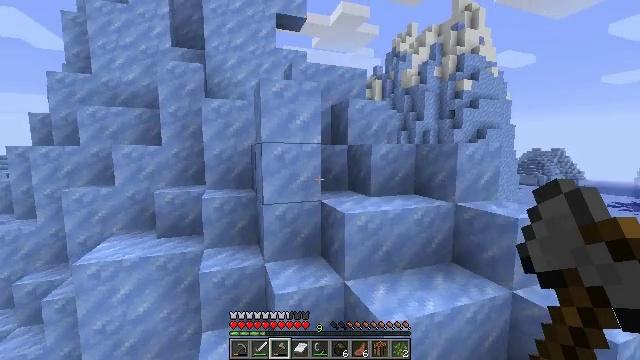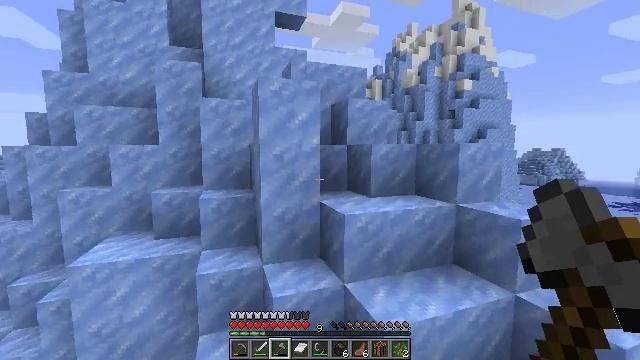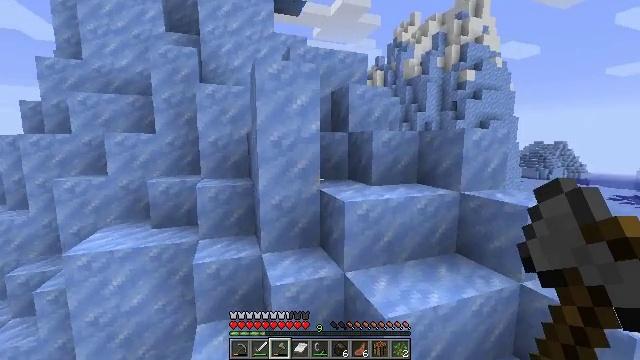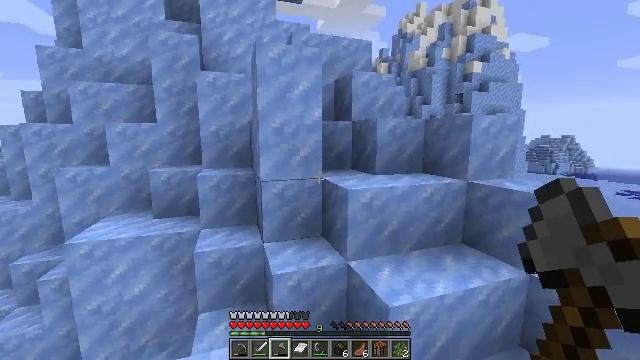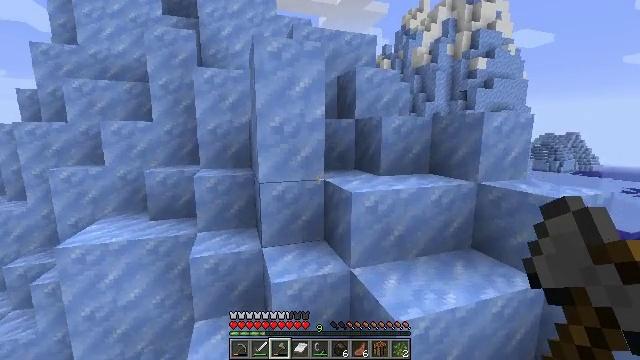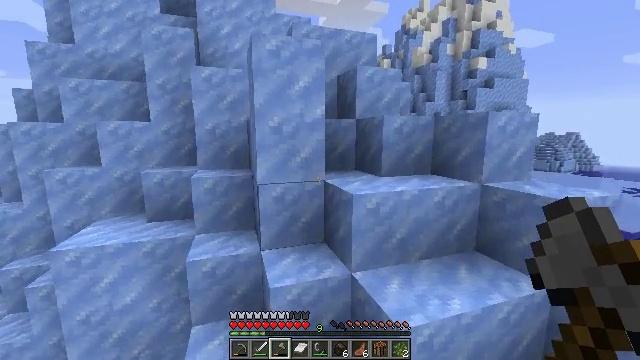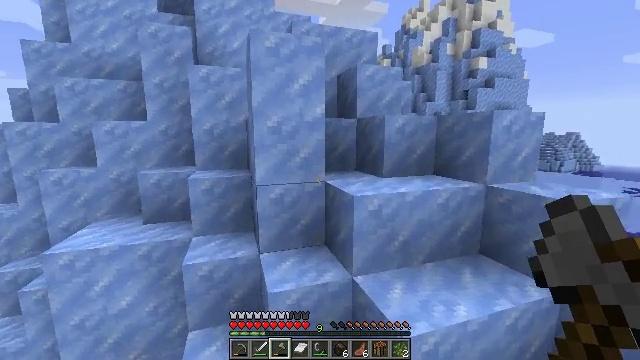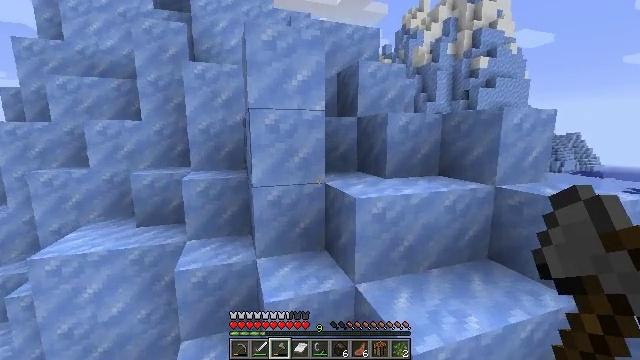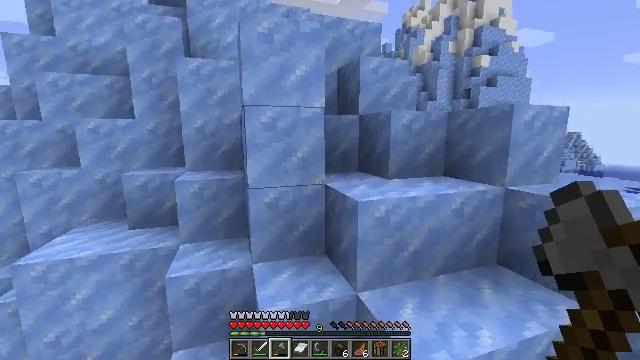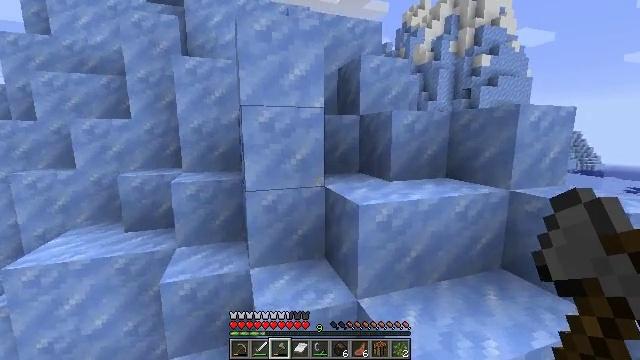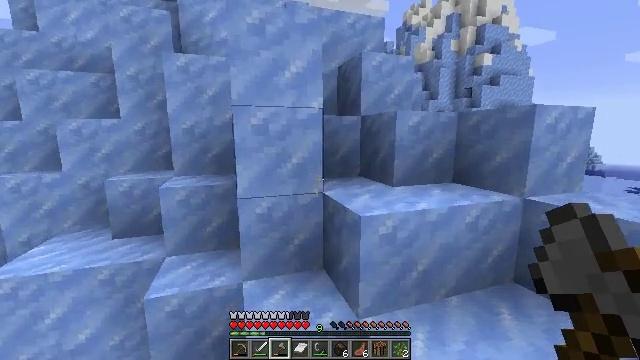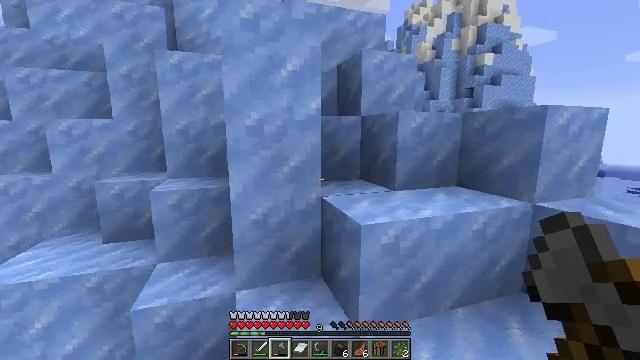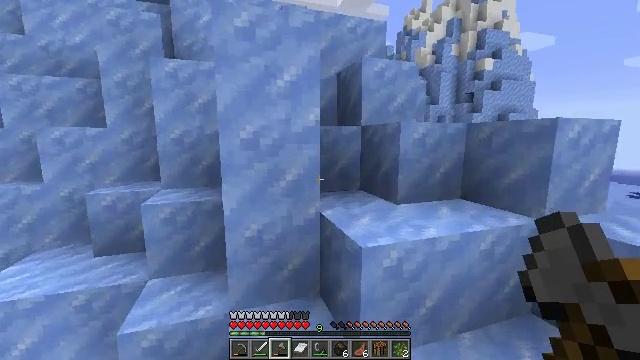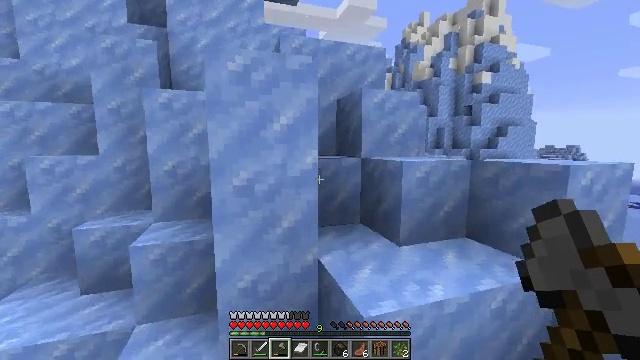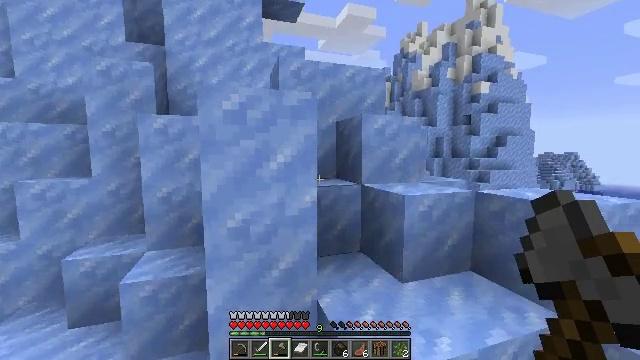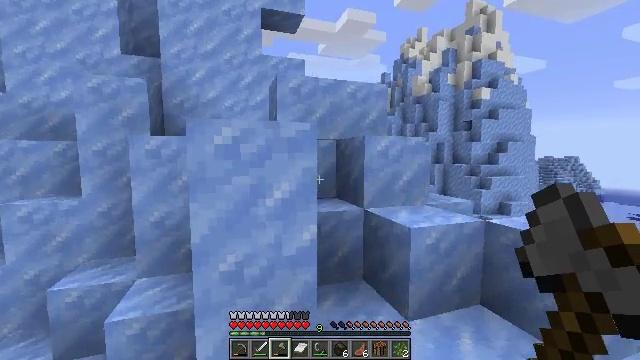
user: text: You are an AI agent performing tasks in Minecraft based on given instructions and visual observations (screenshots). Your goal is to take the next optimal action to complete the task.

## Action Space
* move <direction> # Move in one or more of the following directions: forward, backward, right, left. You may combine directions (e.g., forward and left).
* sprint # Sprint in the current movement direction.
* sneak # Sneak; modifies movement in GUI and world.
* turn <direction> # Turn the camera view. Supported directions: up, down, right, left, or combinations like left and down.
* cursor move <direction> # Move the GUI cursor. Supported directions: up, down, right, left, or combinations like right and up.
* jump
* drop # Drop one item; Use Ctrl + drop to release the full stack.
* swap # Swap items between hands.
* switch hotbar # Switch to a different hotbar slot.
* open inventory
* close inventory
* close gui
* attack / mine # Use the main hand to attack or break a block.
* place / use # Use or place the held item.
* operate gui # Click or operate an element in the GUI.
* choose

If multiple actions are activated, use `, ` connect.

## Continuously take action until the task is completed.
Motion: motion action
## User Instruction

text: Break packed ice to add to inventory.
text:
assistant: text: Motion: move forward
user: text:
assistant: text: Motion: move forward, turn down
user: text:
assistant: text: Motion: move forward, turn down
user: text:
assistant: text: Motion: move forward
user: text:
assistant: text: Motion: move forward
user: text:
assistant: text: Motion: move forward
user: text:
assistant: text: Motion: move forward
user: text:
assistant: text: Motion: move forward
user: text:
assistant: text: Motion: move forward
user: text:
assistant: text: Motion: move forward
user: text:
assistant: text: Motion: move forward
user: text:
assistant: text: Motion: move forward, jump
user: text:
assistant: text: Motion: move forward, turn up, jump
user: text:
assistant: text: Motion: move forward, turn up, jump
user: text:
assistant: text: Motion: move forward, jump
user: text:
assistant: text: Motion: move forward
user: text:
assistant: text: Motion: move forward
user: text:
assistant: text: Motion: move forward
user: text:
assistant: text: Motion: move forward
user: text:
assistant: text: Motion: move forward, jump
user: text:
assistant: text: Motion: move forward, jump
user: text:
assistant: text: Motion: move forward, jump
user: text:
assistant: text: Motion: move forward, jump
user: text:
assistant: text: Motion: move forward
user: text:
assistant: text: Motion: move forward, jump
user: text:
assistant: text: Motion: move forward, jump
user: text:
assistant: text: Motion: move forward, turn right and down, jump
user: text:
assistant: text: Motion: move forward and move right, turn right and down
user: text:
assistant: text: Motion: move forward and move right, turn right and down
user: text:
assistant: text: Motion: move forward and move right